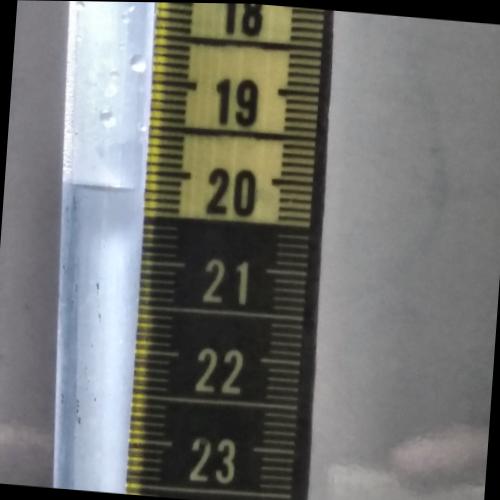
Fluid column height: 20.2 cm